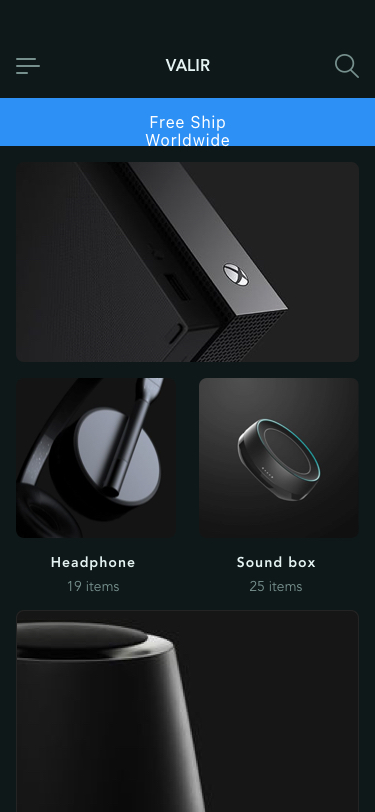
Text in this UI design:
Headphone
19 items
Sound box
25 items
Free Ship Worldwide